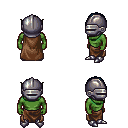
a pixel art fantasy rpg character, male body template, orc, green skin, brown cape, robe skirt, raven parted hairstyle, metal helm, metal boots, four views (front, back, left, right), 2x2 character sprite sheet, small pixel art, hard edges, no anti-aliasing